Question: I need to create an area of the page that has it's own scroll bar, just like the Facebook messenger in the image below.
Stack overflow has the same system at the answers with large pieces of code, but that scroll bar is not styled.
Note at the picture and you will see the normal scroll bar and the styled scroll bar in the Messenger DIV. Anyone knows how to do it?

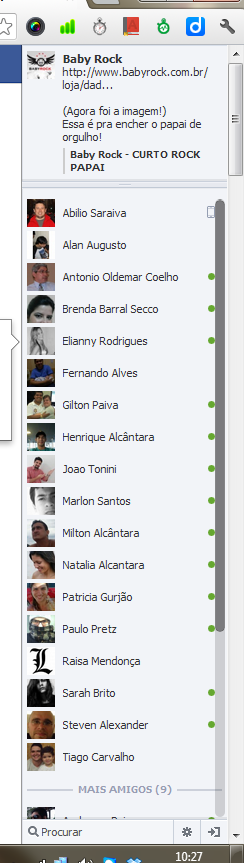
Answer: I imagine that custom scrollbar is implemented in , it looks very slick and you can't make a browsers scrollbar look that good!
Find an I just put together for you at: <URL>
Have a look at this website for a further example (looks like exactly what you want) with Javascript and jQuery: <URL>
You can find the plugin's home at <URL>
Along with a it section!